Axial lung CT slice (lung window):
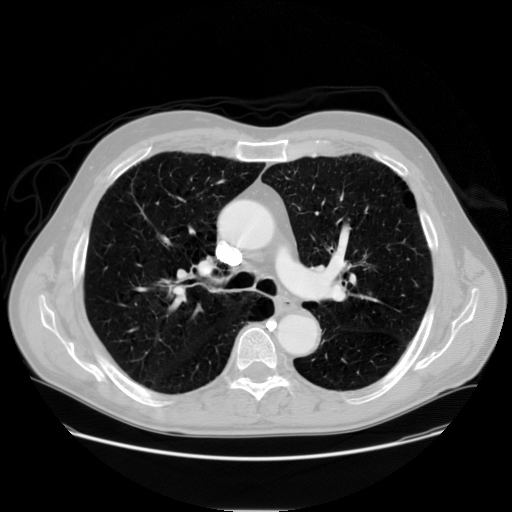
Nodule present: no